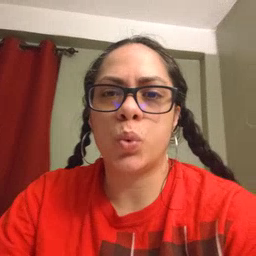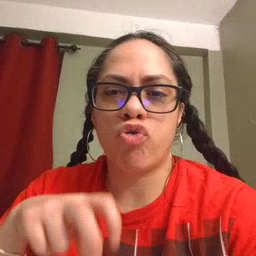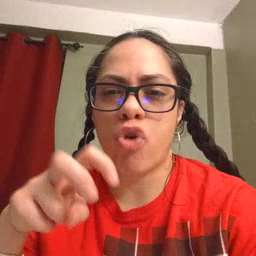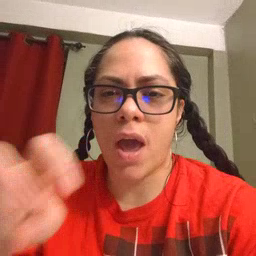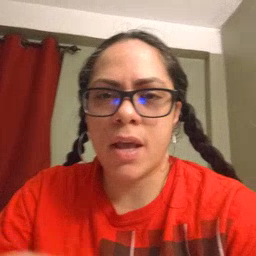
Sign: ride